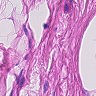
Metastatic tissue present: no